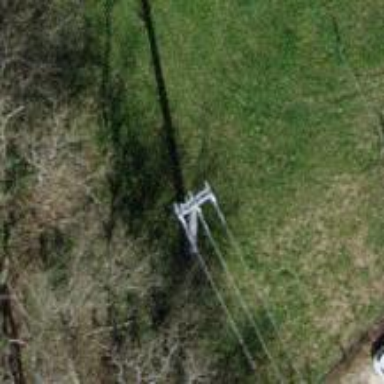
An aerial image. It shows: Concrete power pole.